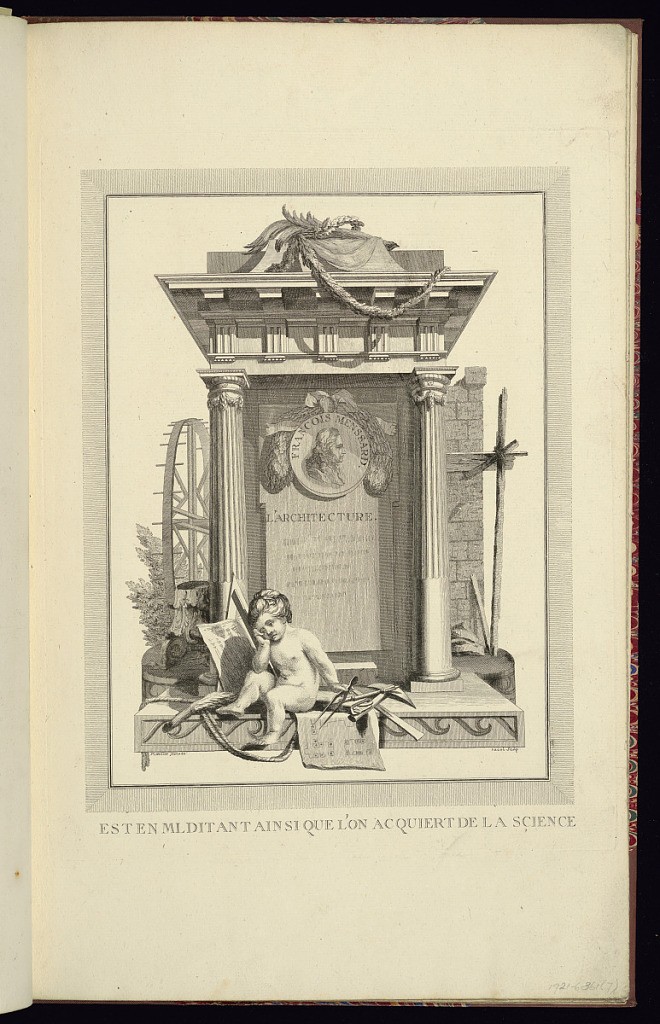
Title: L’ARCHITECTURE
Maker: Clément Pierre Marillier, French, 1740 – 1808
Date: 1759–80
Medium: Etching and engraving on laid paper
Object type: Print
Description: Allegorical vignette representing music from a series of twelve (including title page). The title is lettered in the center within a classical temple façade, framed by two fluted columns, and an entablature with a frieze of triglyphs and a cornice supporting a trophy of a garland of laurel leaves, palm leaves and a draped textile. Above the title is a roundel portrait of Mansard. In the background, scaffolding, and a large wooden wheel. In the foreground, a putto sits to the left, holding calipers and surrounded by architectural plans and measuring tools, with a capital to the left. Lettering below the vignette and the plate is signed.